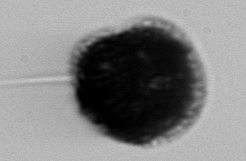
Label: Gonyaulax